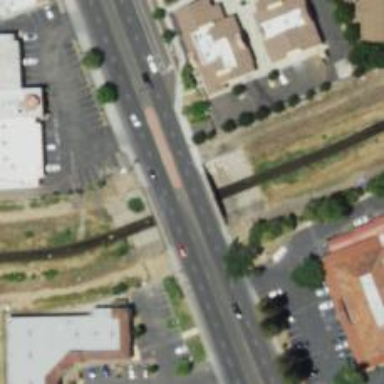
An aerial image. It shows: Secondary road with bridge.